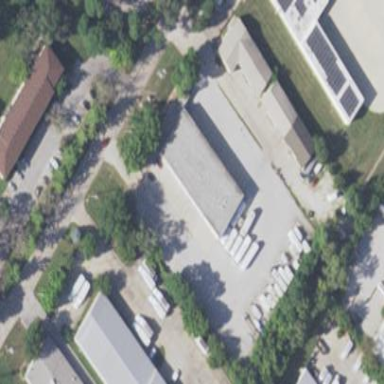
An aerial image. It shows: Warehouse building.